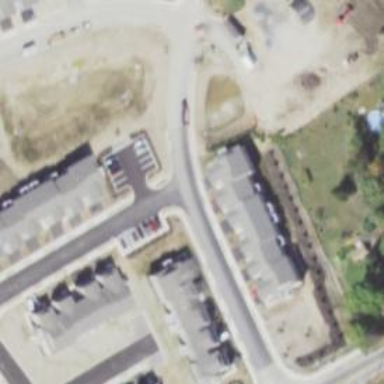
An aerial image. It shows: Unmarked crossing on footway.